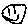
Label: smiley face